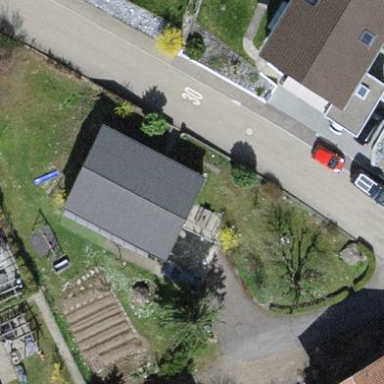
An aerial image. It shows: Bungalow.